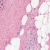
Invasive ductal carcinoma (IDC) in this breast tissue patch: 0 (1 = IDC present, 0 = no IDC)